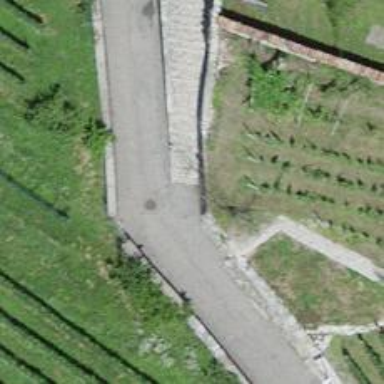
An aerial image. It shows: Cobblestone steps on the road.